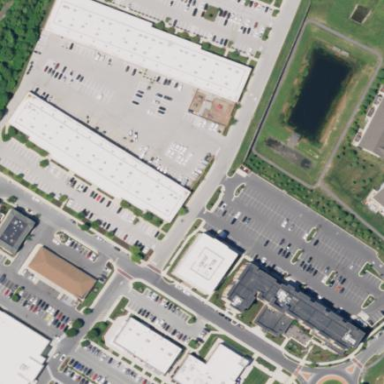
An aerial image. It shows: Commercial building.